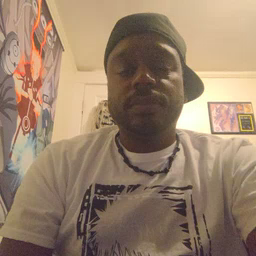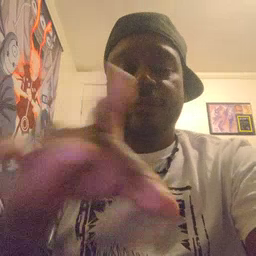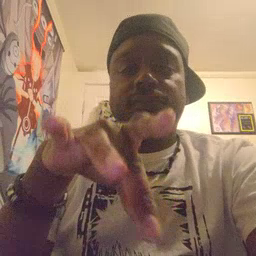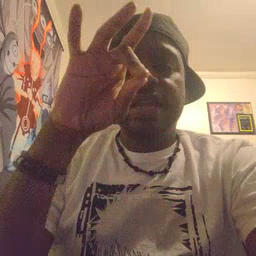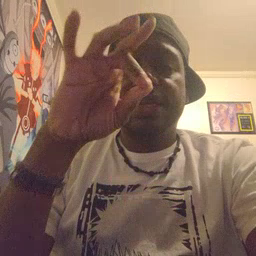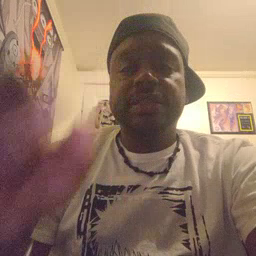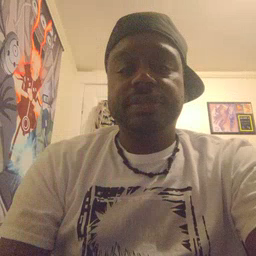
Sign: find